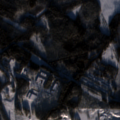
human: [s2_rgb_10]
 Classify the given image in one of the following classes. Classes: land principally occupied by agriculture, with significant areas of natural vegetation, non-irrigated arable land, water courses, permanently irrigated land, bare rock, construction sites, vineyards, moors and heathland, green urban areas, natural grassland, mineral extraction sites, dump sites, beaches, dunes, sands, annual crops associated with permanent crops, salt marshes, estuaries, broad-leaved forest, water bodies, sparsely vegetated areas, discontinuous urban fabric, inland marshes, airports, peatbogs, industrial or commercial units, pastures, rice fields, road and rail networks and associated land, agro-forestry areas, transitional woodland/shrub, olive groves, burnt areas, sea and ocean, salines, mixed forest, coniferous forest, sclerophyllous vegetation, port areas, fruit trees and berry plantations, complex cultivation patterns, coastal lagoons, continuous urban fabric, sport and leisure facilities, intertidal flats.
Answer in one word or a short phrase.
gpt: coniferous forest, mixed forest, transitional woodland/shrub